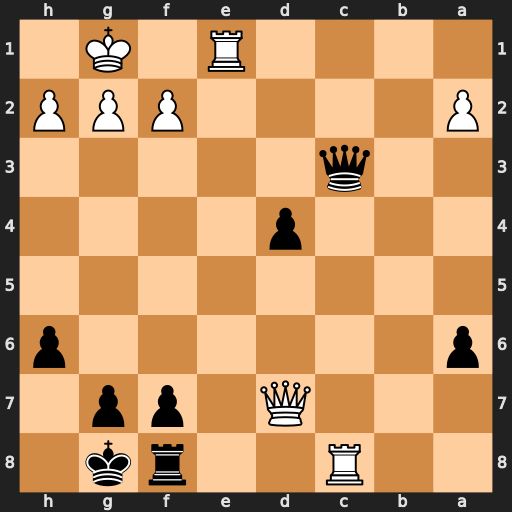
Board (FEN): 2R2rk1/3Q1pp1/p6p/8/3p4/2q5/P4PPP/4R1K1
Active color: b
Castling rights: -
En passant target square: -
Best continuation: Qxe1#